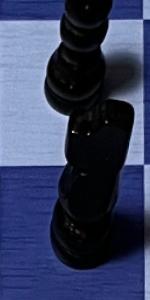
Label: Knight_Black